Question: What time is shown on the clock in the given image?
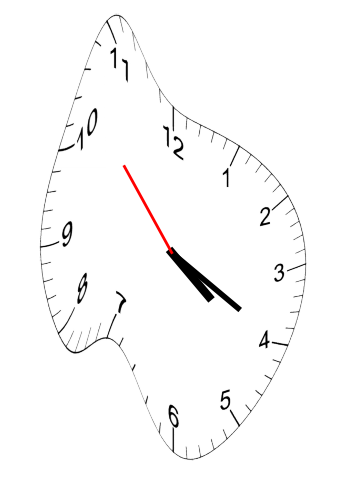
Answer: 04:19:53